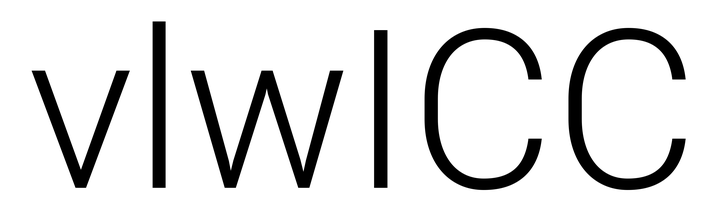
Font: Roboto_Light